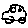
Label: car